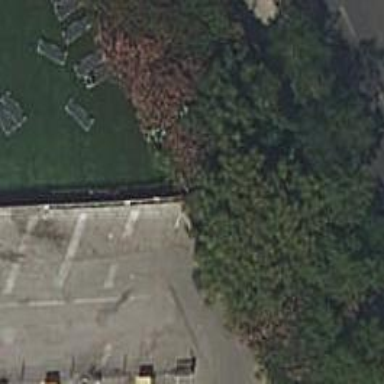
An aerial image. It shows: Chain link fence.